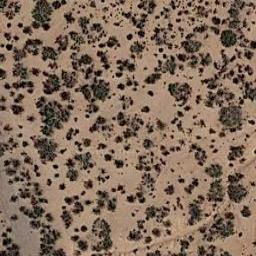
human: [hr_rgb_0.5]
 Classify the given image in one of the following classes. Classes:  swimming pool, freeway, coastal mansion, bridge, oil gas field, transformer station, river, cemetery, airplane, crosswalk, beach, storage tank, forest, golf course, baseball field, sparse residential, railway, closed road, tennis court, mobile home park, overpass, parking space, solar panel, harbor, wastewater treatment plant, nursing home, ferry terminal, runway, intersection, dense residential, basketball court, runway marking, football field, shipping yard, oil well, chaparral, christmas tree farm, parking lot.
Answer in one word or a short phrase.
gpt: chaparral